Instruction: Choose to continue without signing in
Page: checkout
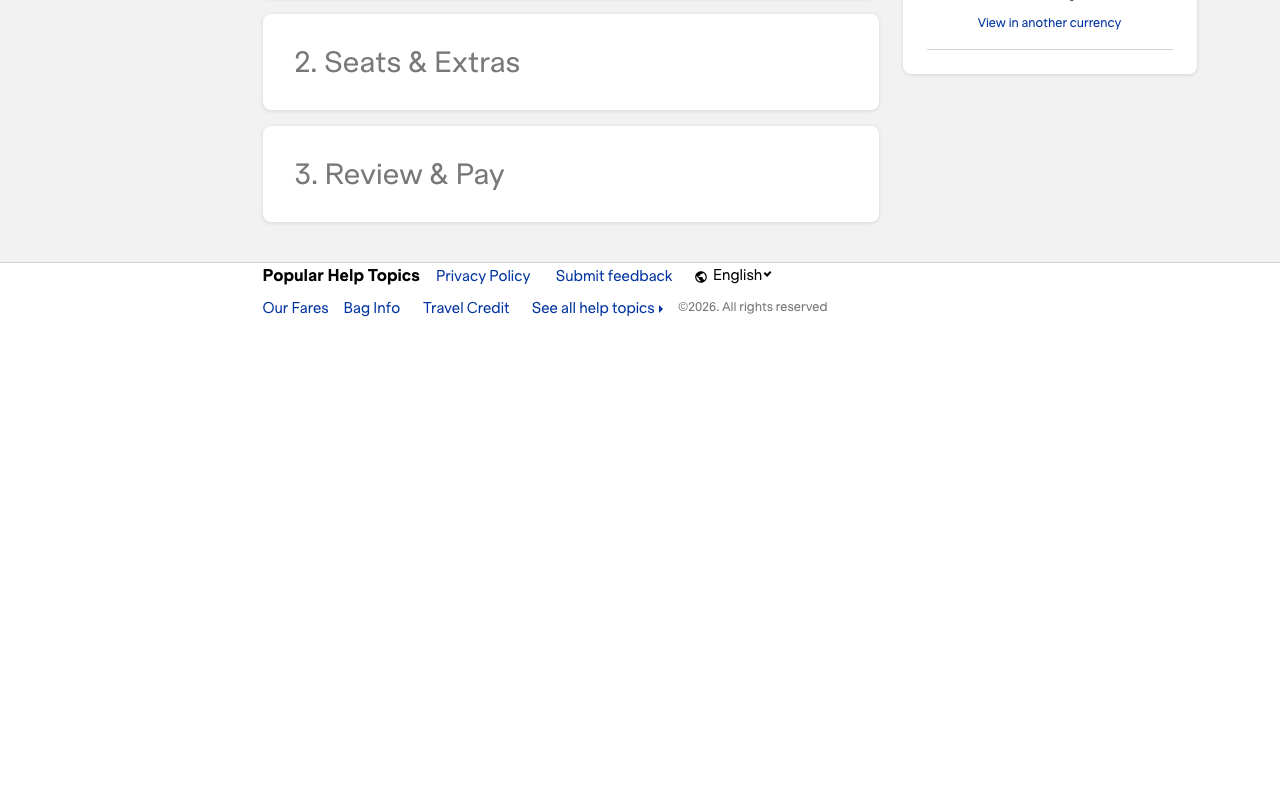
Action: click